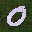
Label: 0